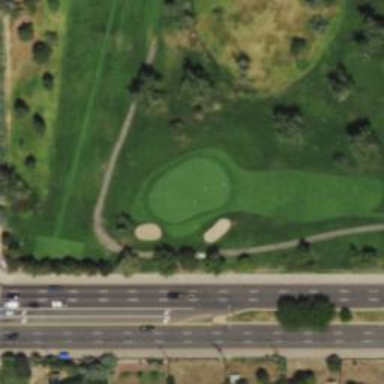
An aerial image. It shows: Well-maintained asphalt service road identified as grade1 cartpath for golf carts.